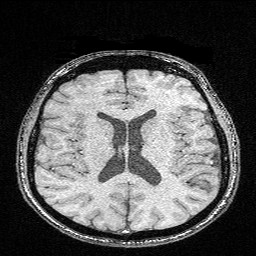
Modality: FLASH
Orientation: coronal
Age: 25
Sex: male